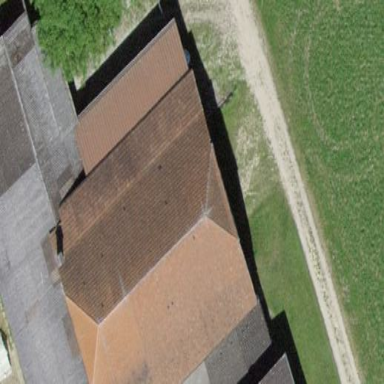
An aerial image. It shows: Barn.